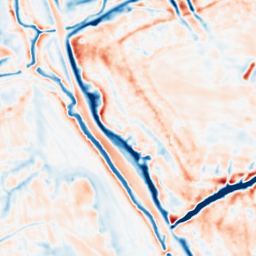
Category: multiscale
Decomposition family: dog
Decomposition parameters: sigma_low: 1
sigma_high: 5
Upsampling method: quintic
Upsampling parameters: scale: 2
Upsampling scale: 2